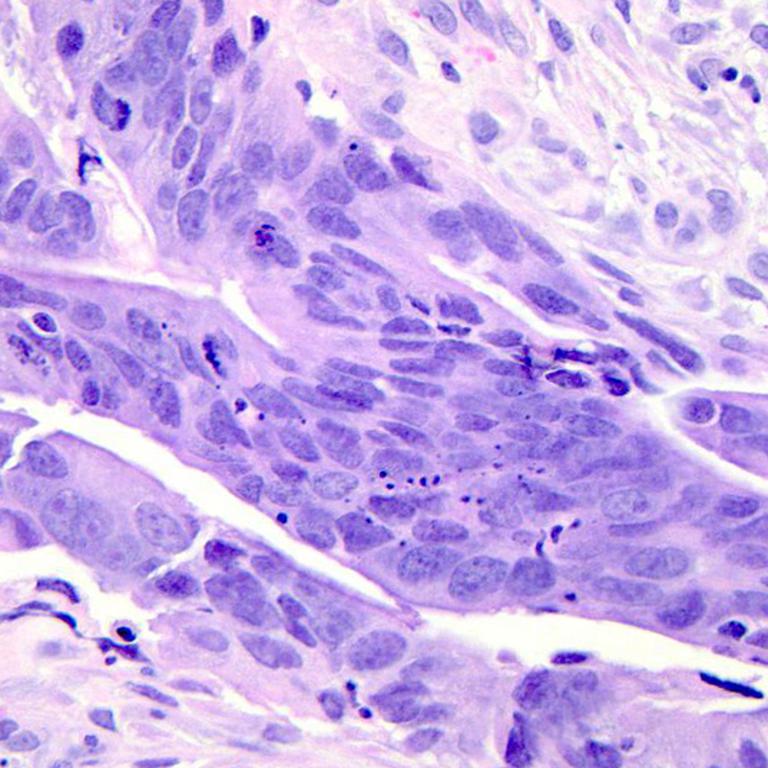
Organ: colon
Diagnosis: adenocarcinomas